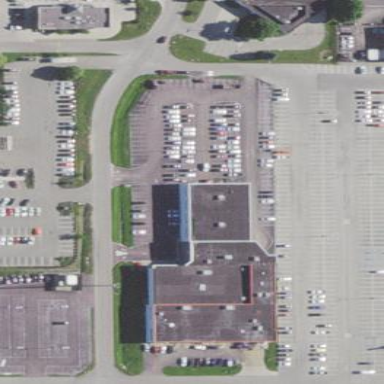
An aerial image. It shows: Building housing car repair shop.